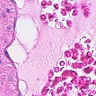
Metastatic tissue present: no